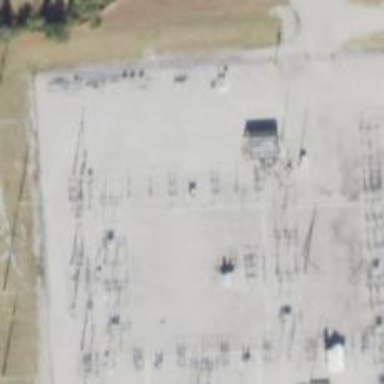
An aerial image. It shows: Switch used for power control.